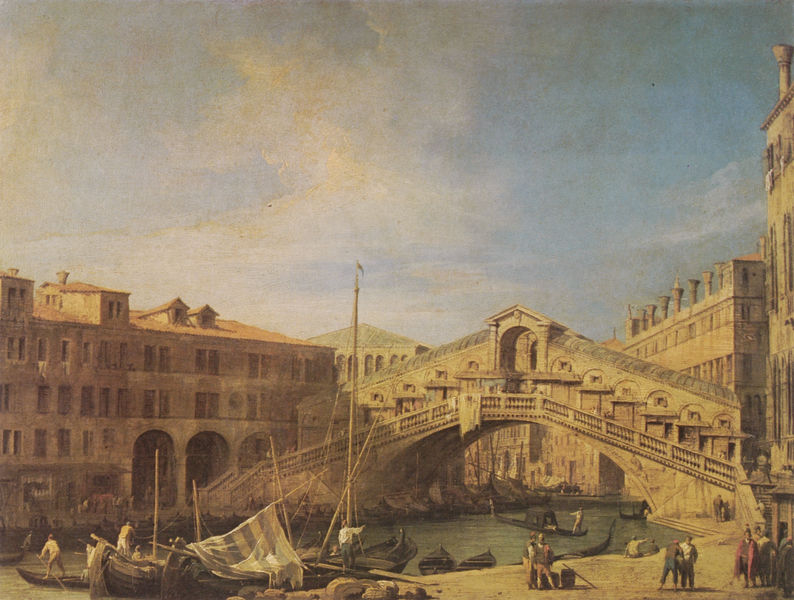
Titel: Grand Canal: the Rialto Bridge from the South
Künstler: Canaletto (Antonio Canal)
Standort: Norfolk (UK)
Institution: Holkham Hall
Schlagwörter: blau, gemälde, himmel, mann, schatten, wasser, wolken, fluss, frauen, gelb, menschen, ocker, stadt, ufer, braun, fenster, hell, licht, männer, orange, schwarz, szene, säulen, weiss, dach, gebäude, haus, tuch, wolke, beige, leute, malerei, öl, gracht, häuser, brücke, kanal, sonne, wege, händler, personen, renaissance, boot, boote, kamine, schiff, schiffe, segel, segelboot, fassade, fassaden, italien, vedute, venedig, fischer, mast, dächer, schornsteine, farbe, monochrom, hafen, rundbogen, kai, kaimauer, masten, flus, ölgemälde, steg, treppe, treppen, arch, arches, architecture, blue, crowd, men, oil, palace, people, stairs, steps, white, window, black, painting, windows, ruderer, gestreift, decorative, aufgang, brown, staircase, stufen, tor, segelboote, bögen, eingang, palast, palazzi, seufzerbrücke, torbogen, übergang, balustrade, gauben, topografie, fass, arkaden, rom, cloud, clouds, man, sky, stone, florenz, boat, building, house, lake, landscape, ship, water, houses, sun, patrizier, light, river, palazzo, ciel, netz, selgel, boats, cloudy, sail, sailor, sailors, flag, bridge, town, canaletto, italy, bleu, riviere, grachten, ware, city, ancient, arno, ponte vecchio, voile, brick, buildings, italian, venice, baluster, canale grande, vendig, colorful, gondel, gondeln, gondoliere, bot, canal grande, seeleute, barke, vieux, pont, fish, ships, sunset, aquarell, chimney, fishermen, genre, blue sky, sunrise, working, himmel wolken, bank, humans, port, meer, rahe, chanel, rialto, rialtobrücke, sails, tan, market, fnster, abgang, business, peopl, sailboat, trade, skye, rowing, morning, merchants, seitentreppe, etwas, canal, gondola, gondolas, daylight, channel, genremalerei, gindel, fondaco, crates, l, apartment, masts, oil paint, merchant, flagpole, tusche, trench, cry, canel, over, gondolier, \boat, handel, meme, canalleto, great channel, gondoliers, ponte rialto, neb, arcges, residents, dayligth, rialto ridge, gondol, frühe neuzeit, himmrl, gondalo, riber, bout